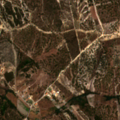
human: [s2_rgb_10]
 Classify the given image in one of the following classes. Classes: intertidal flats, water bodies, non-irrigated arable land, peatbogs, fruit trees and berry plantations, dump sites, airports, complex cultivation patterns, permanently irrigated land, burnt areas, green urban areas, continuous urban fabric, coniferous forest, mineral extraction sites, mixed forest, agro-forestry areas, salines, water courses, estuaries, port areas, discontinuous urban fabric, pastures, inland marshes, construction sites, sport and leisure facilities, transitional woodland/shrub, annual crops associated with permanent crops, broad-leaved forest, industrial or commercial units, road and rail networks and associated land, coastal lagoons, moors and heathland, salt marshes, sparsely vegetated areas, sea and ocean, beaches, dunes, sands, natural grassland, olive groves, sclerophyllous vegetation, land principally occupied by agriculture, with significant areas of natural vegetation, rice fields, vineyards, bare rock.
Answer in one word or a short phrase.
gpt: permanently irrigated land, agro-forestry areas, broad-leaved forest, mixed forest